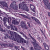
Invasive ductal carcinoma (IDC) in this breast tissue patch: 1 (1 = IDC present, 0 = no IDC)